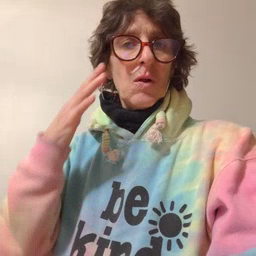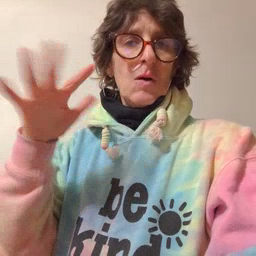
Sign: noisy